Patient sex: M
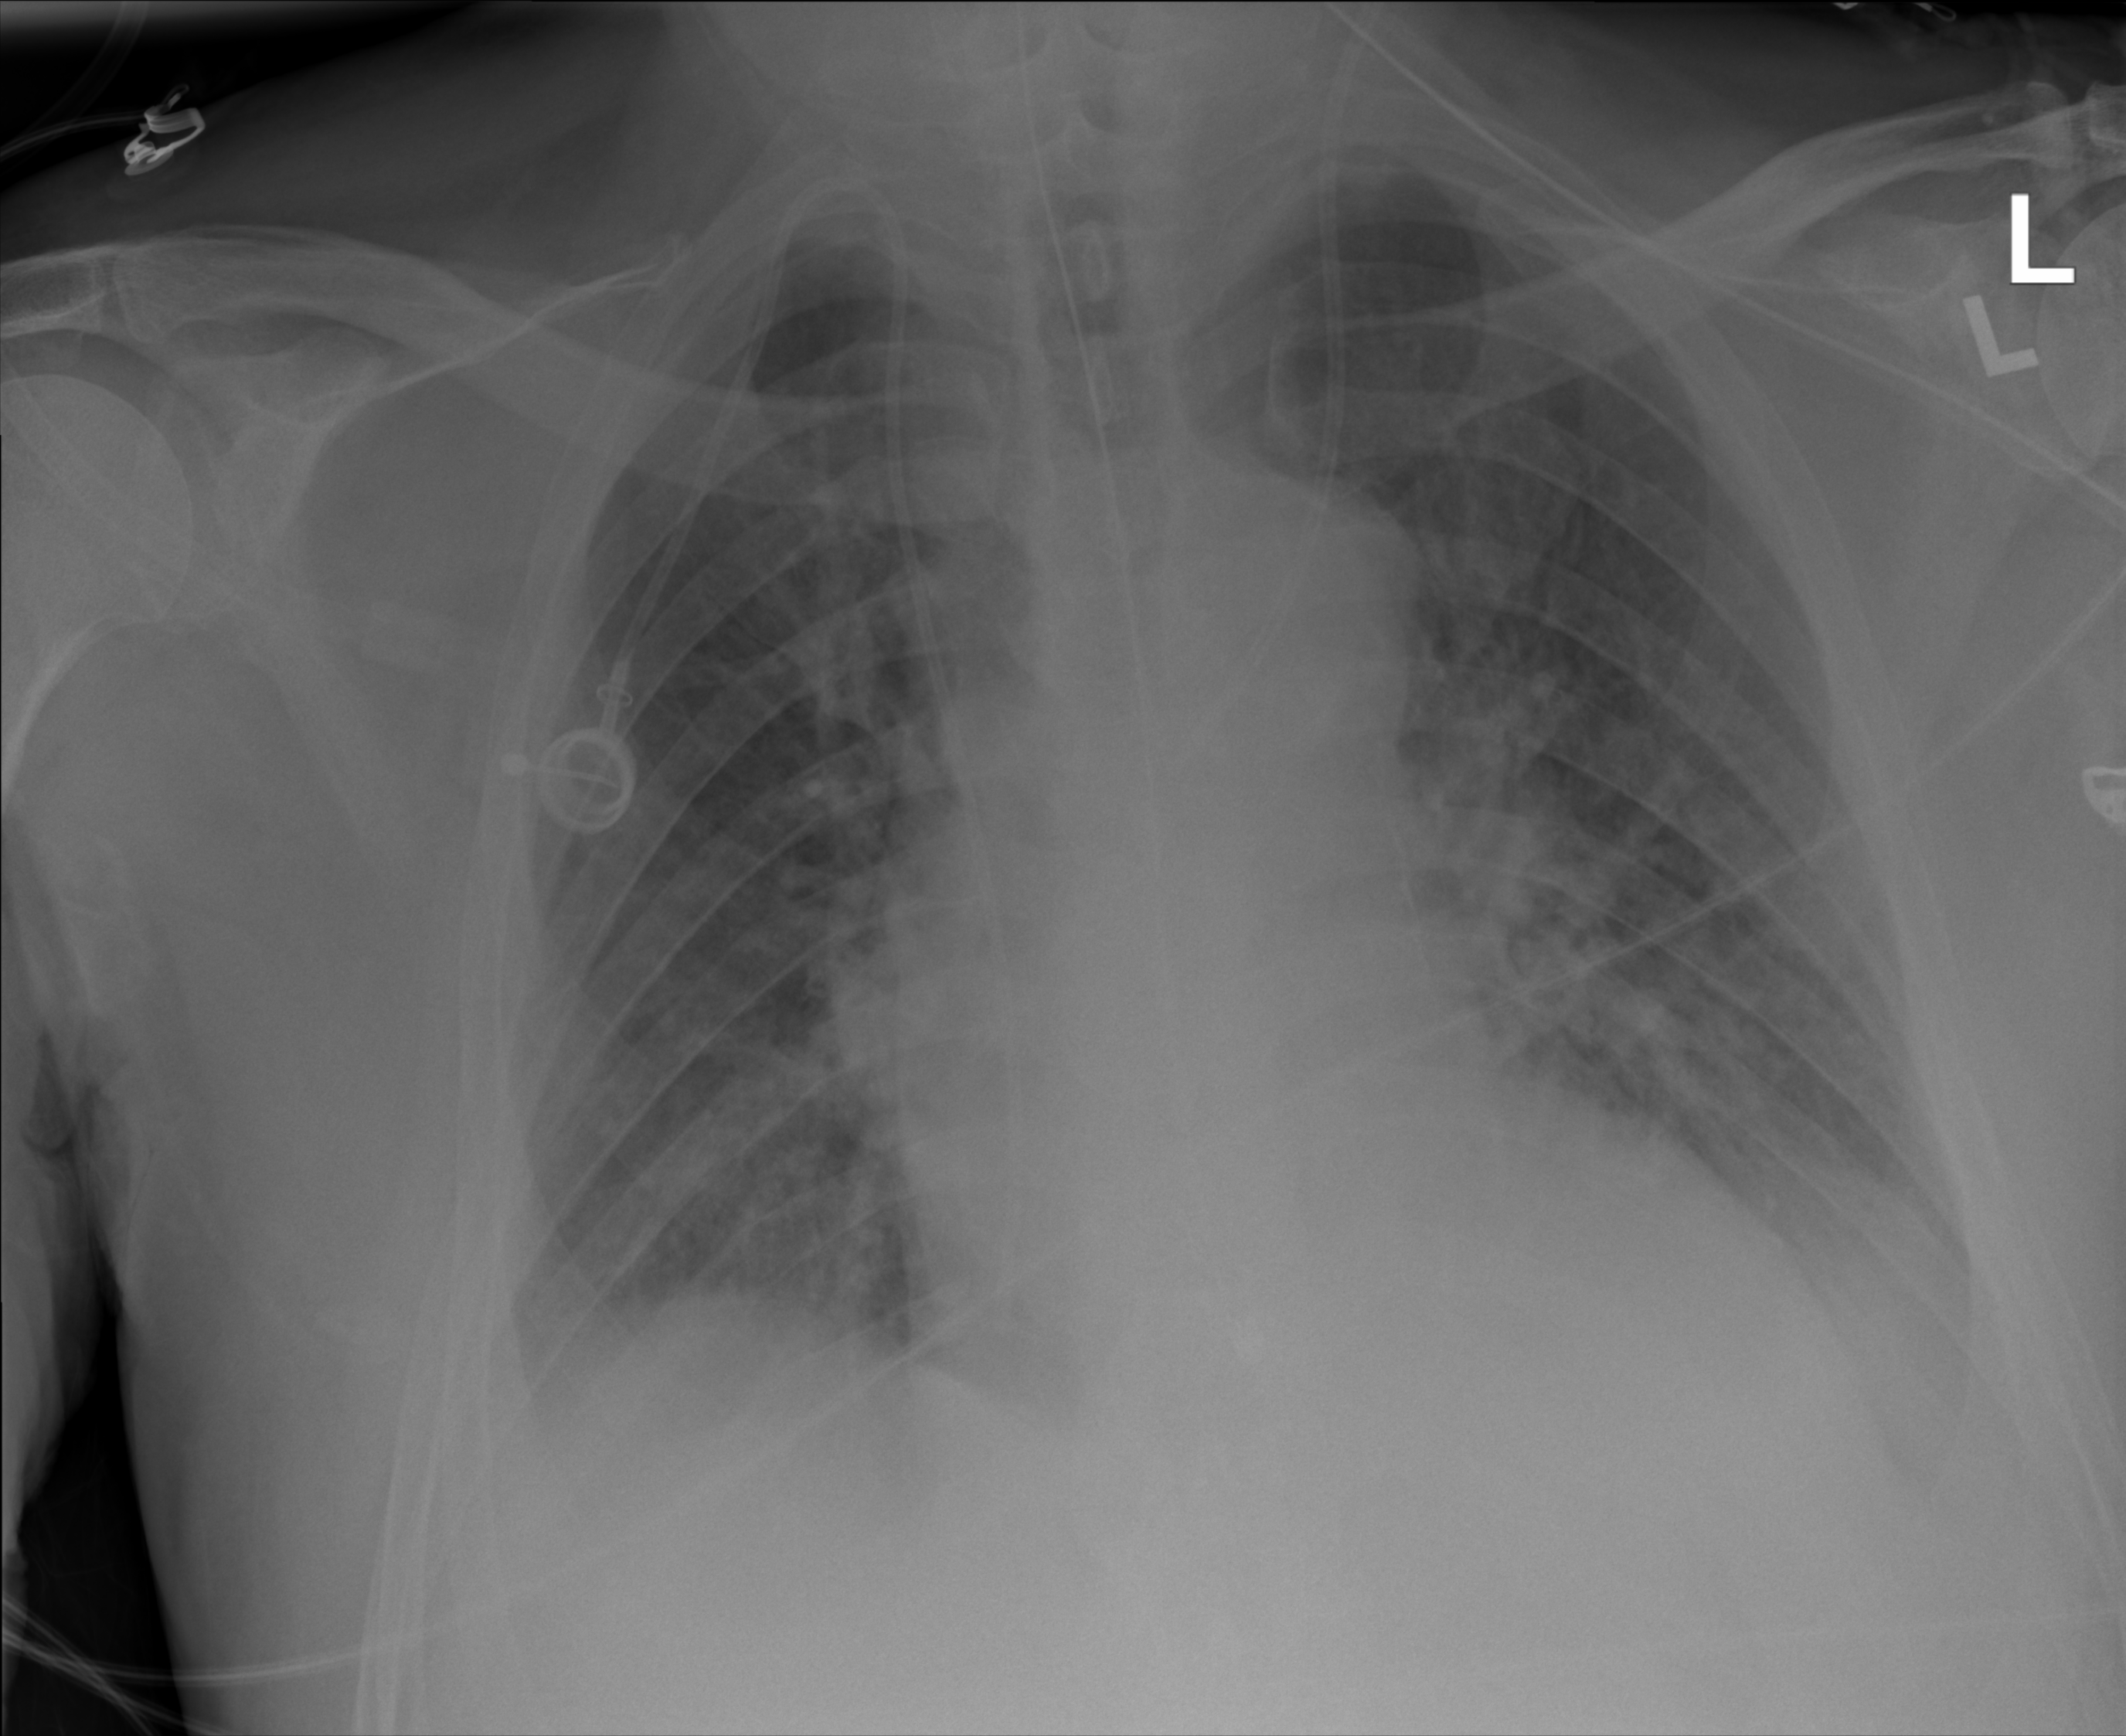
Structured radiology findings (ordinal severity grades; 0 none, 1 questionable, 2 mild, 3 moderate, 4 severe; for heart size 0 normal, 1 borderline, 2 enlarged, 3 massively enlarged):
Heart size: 2
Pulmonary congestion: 3
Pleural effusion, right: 3
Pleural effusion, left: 2
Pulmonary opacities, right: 2
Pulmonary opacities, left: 2
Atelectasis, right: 3
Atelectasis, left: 2